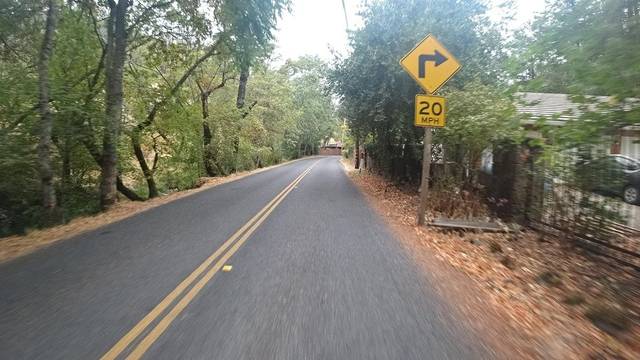
Region: United States
Coordinates: 38.438, -122.546